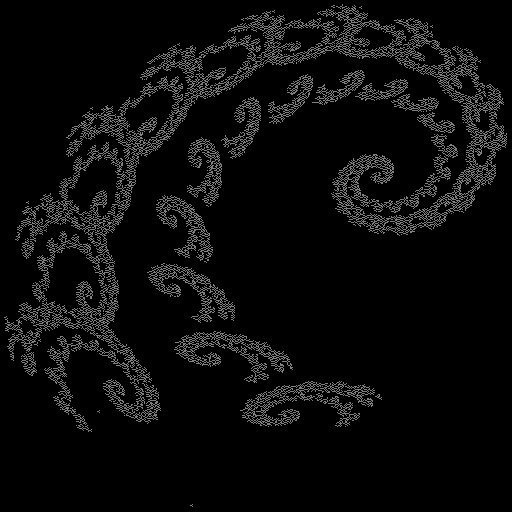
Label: spiral